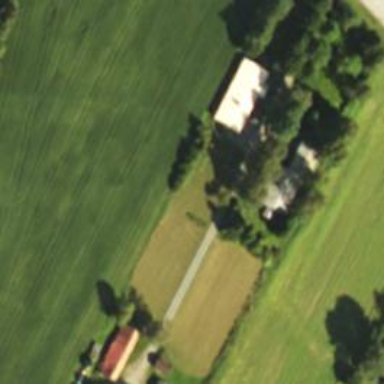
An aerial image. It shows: Driveway.